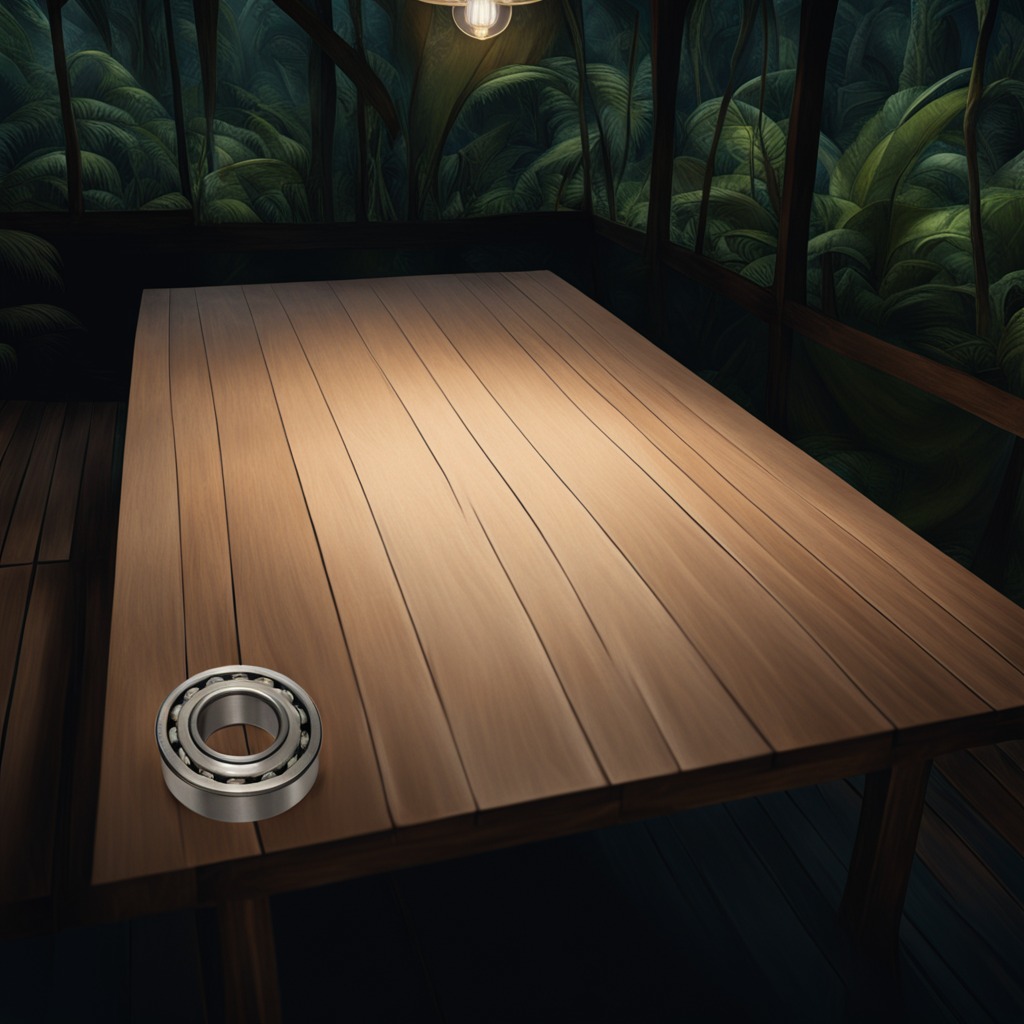
A metal ball bearing is lying on a clean wooden table inside a jungle field workshop tent at night with soft shadows.